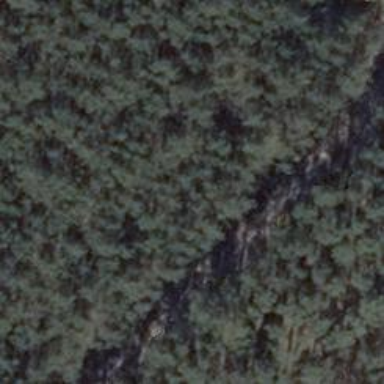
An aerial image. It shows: Compacted track with grade2 level.